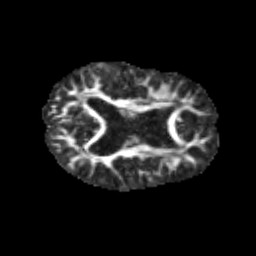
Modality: FA
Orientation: axial
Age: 9
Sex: male
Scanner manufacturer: siemens
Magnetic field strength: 3 T
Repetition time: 3.8 s
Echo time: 0.07 s